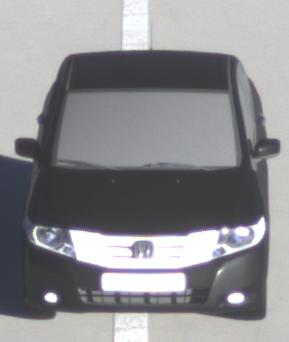
Make: Honda
Model: City
Detailed model: Gen. 6
Model produced from: 2008
Model produced until: 2013
Doors: 4
Color: black
Road condition: dry road
Daytime: sunrise or sunset
Contrast: high contrast